Field crop: maize
Growth stage: 2
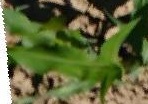
Species: maize